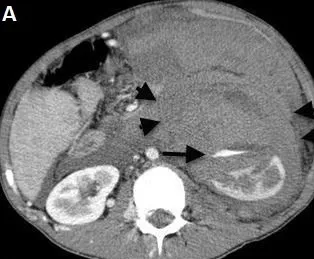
Axial.
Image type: radiology (ct)